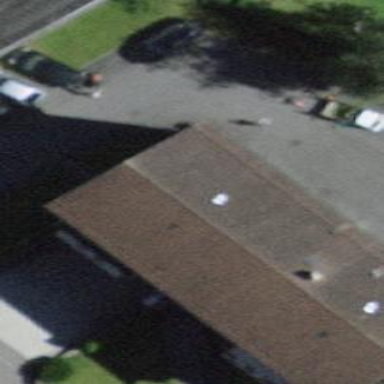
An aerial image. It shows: Gabled building with roof made of roof tiles.